Interaction volume radius: 5 \u00c5
Interaction volume height: 25 \u00c5
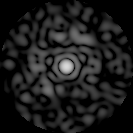
Disorder parameter: 0.7841